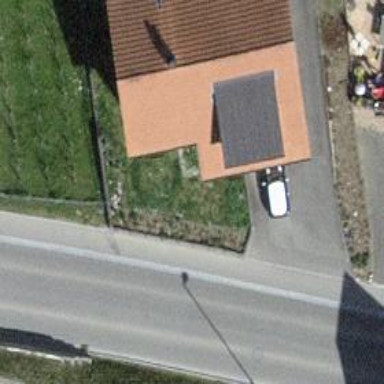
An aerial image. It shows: Building with tiled roof.